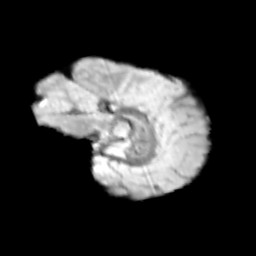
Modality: T2w
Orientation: sagittal
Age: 9
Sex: male
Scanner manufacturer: siemens
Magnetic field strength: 3 T
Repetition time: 3.8 s
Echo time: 0.07 s